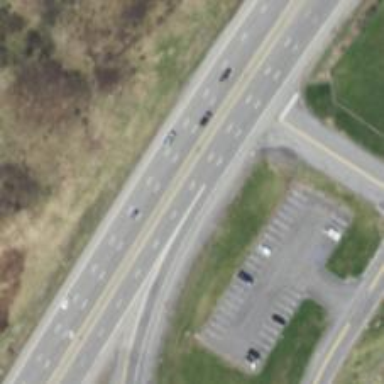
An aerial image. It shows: Trunk highway with expressway features.